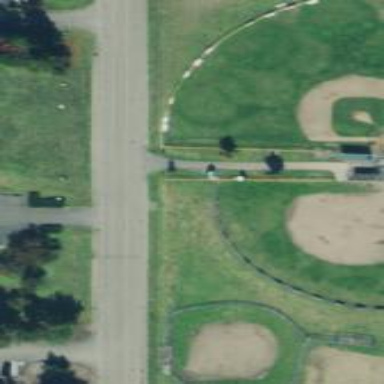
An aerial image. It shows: Baseball pitch for leisure land.